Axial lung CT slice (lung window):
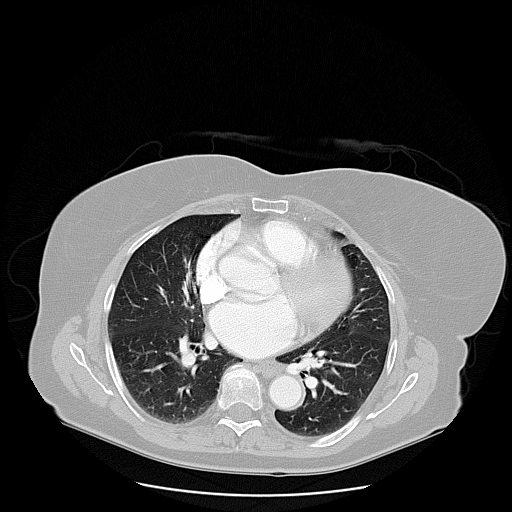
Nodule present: no